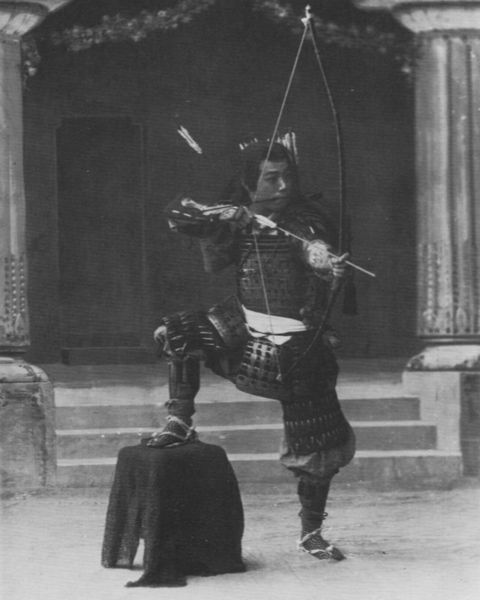
Titel: Japanischer Schauspieler
Künstler: Atelier Nadar
Institution: unbekannt
Schlagwörter: kampf, mann, weiß, grau, haar, holz, schwarz, szene, säule, säulen, tür, tuch, tanz, hose, architektur, kleidung, sockel, bildnis, porträt, boden, figur, gewand, haare, kostüm, pose, bühne, girlande, theater, kanneliert, japan, bogen, ballett, platz, hocker, schemel, vorführung, treppe, treppen, stufen, konzentriert, sandalen, podest, aufstützen, exotik, exotisch, tor, schauspiel, foto, fotografie, photographie, eingang, arkade, fuss, orient, torbogen, asien, schwarzweiß, uniform, soldat, rüstung, girlanden, photo, sandale, portikus, gespannt, krieger, kulisse, bänder, abzug, kannelüren, köcher, pfeil, aufnahme, laube, pfeile, schießen, bogenschütze, indianer, pumphose, samurai, asiate, samurei, japaner, mongole, kocher, langbogen